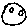
Label: moon